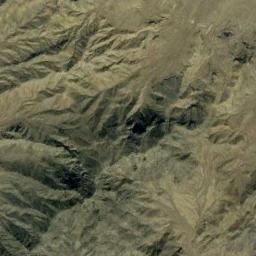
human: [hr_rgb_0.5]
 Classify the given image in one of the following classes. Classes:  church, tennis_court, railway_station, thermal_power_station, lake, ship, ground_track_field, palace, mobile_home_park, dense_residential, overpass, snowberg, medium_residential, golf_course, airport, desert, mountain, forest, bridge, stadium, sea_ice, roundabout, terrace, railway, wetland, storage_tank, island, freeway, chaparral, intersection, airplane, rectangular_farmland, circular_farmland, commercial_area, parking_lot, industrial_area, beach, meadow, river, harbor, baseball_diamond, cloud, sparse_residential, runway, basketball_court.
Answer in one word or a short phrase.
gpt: mountain